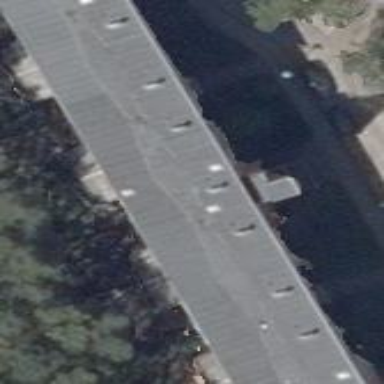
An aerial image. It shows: Apartment building with flat roof.